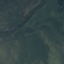
Land use / land cover: HerbaceousVegetation